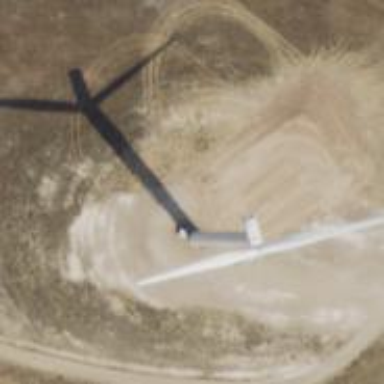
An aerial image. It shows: Wind generator with horizontal axis. The generator is wind turbine.